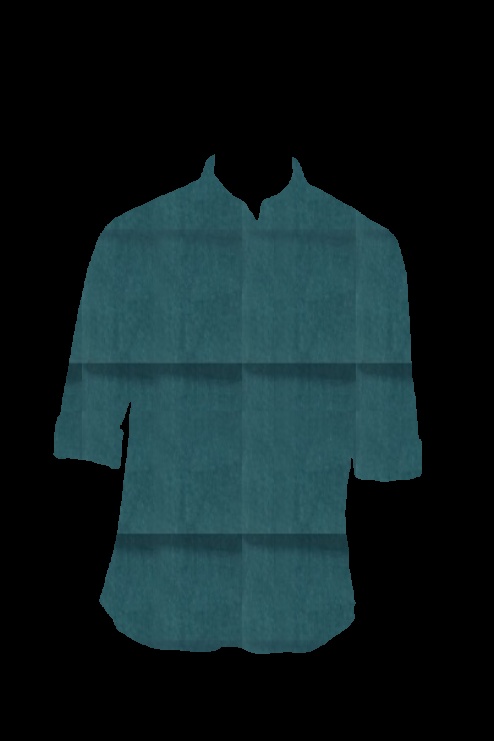
teal blue linen tee